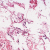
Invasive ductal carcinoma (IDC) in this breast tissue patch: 0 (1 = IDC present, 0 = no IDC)